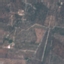
Label: PermanentCrop